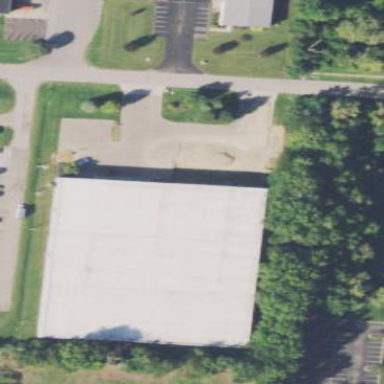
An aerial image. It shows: Warehouse.